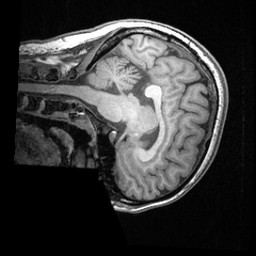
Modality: T1w
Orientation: sagittal
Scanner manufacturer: ge
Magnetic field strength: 3 T
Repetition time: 0.008572 s
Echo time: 0.003384 s